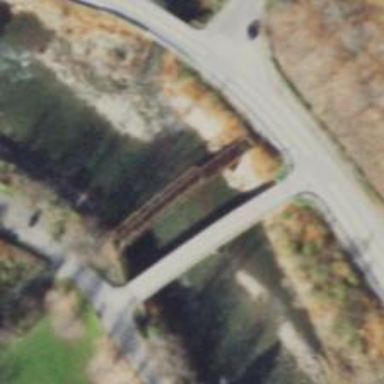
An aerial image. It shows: There is bridge in the image.